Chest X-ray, AP view. Patient: 37 years old, sex F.
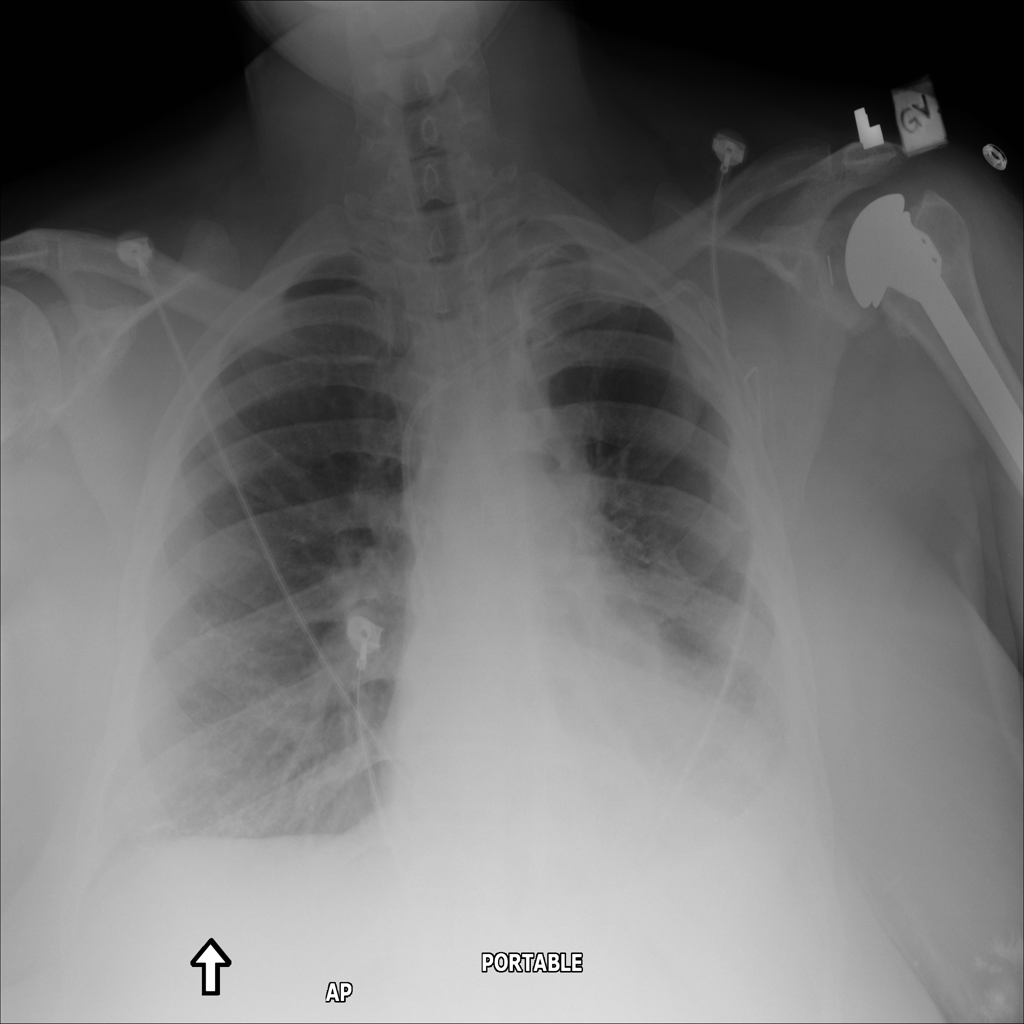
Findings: No Finding